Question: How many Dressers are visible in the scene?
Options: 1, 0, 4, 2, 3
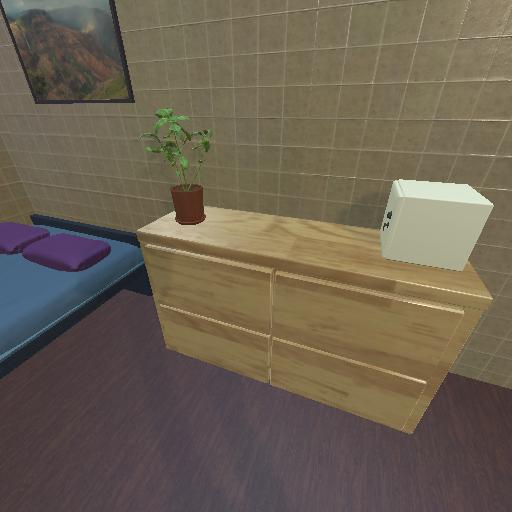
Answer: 1